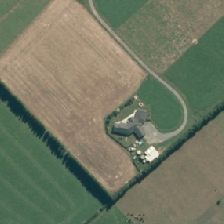
Land cover: high_producing_grassland